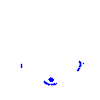
Particle: electron